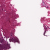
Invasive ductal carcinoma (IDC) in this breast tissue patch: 0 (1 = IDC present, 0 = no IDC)